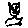
Label: cat